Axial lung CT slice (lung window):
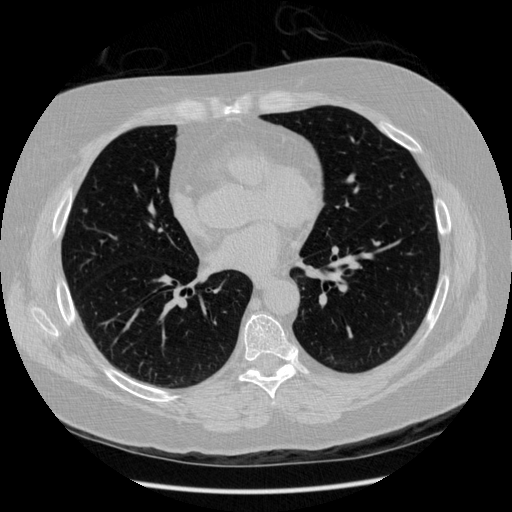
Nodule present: yes
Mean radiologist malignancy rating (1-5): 3